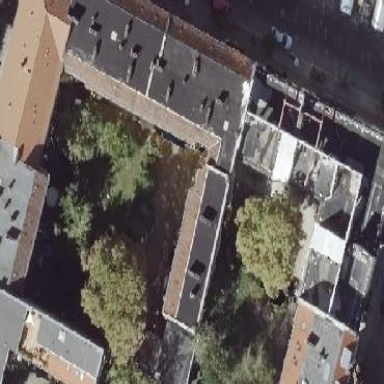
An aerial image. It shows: Saltbox shaped roof on apartment building.